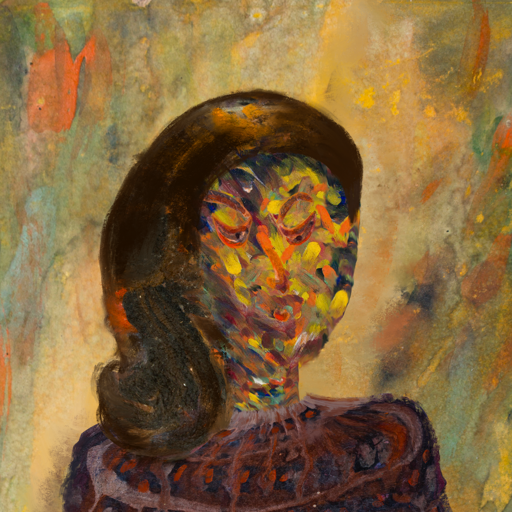
Background: Comrade, Head And Neck Side: An_Impression, Face Side: Hypocrite, Bust: Hypocrite, Hair Side: Gypsy_Queen, Head Accessory: Blank, Second Necklace: Blank, Necklace: Blank, Baby: Blank